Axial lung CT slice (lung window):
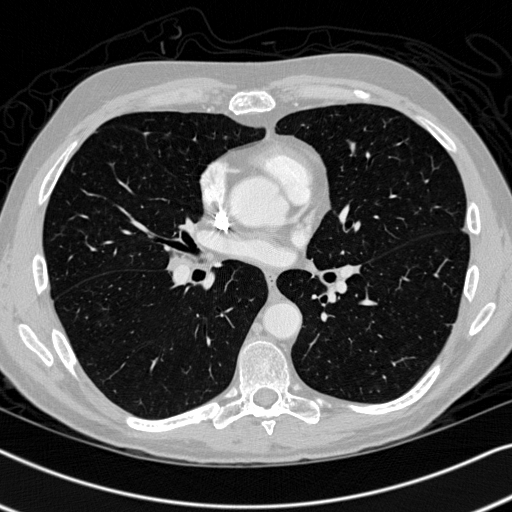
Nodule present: no